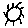
Label: sun